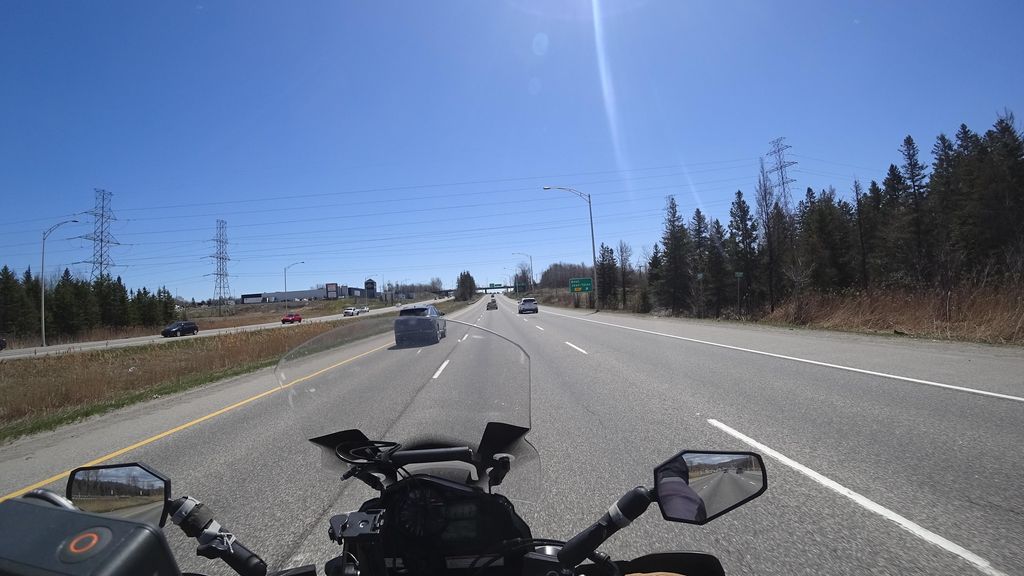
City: quebec_city